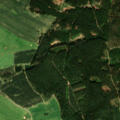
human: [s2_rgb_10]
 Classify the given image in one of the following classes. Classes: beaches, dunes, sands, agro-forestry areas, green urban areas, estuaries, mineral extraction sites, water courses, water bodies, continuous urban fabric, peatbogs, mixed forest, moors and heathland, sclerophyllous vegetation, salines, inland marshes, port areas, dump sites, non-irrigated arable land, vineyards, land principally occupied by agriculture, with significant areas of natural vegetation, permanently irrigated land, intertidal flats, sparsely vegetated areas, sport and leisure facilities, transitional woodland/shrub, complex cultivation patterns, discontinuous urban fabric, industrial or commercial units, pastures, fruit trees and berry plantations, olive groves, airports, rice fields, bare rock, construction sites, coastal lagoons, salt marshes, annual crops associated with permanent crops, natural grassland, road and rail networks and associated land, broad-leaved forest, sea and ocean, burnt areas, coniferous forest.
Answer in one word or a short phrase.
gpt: non-irrigated arable land, pastures, broad-leaved forest, coniferous forest